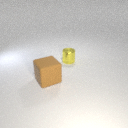
small yellow metal cylinder to the right of large brown rubber cube